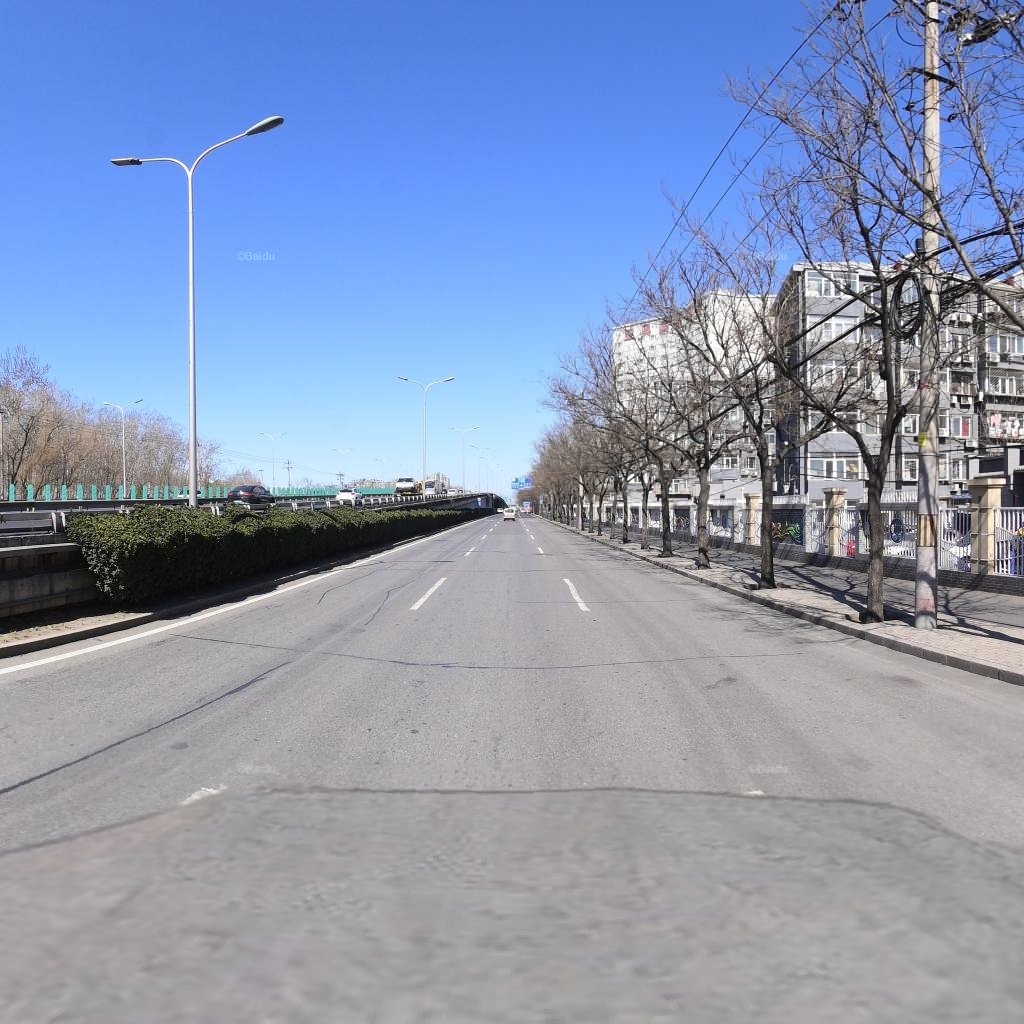
Region: Chaoyang
Road damage annotations: longitudinal patch, longitudinal patch, longitudinal patch, transverse patch, transverse patch